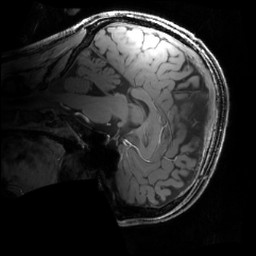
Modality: MP2RAGE
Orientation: sagittal
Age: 31
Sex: male
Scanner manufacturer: siemens
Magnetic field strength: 6.98 T
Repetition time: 6 s
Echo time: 0.00283 s